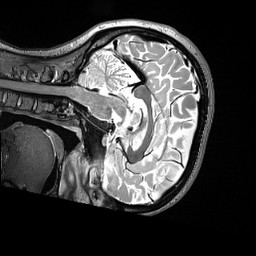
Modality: T2w
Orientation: sagittal
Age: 27
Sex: female
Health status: healthy
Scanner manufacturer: siemens
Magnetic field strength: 3 T
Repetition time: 3.2 s
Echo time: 0.563 s